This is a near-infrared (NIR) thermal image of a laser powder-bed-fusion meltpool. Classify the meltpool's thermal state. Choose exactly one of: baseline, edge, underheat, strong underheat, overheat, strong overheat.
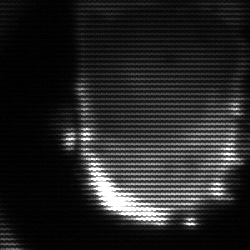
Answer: baseline